Question: I need to be able to make each section in this image a separate link. If I make each section an image and overlay them it means that there is some overlap with the transparent background.
Is there a way to do this using SVGs or area maps?

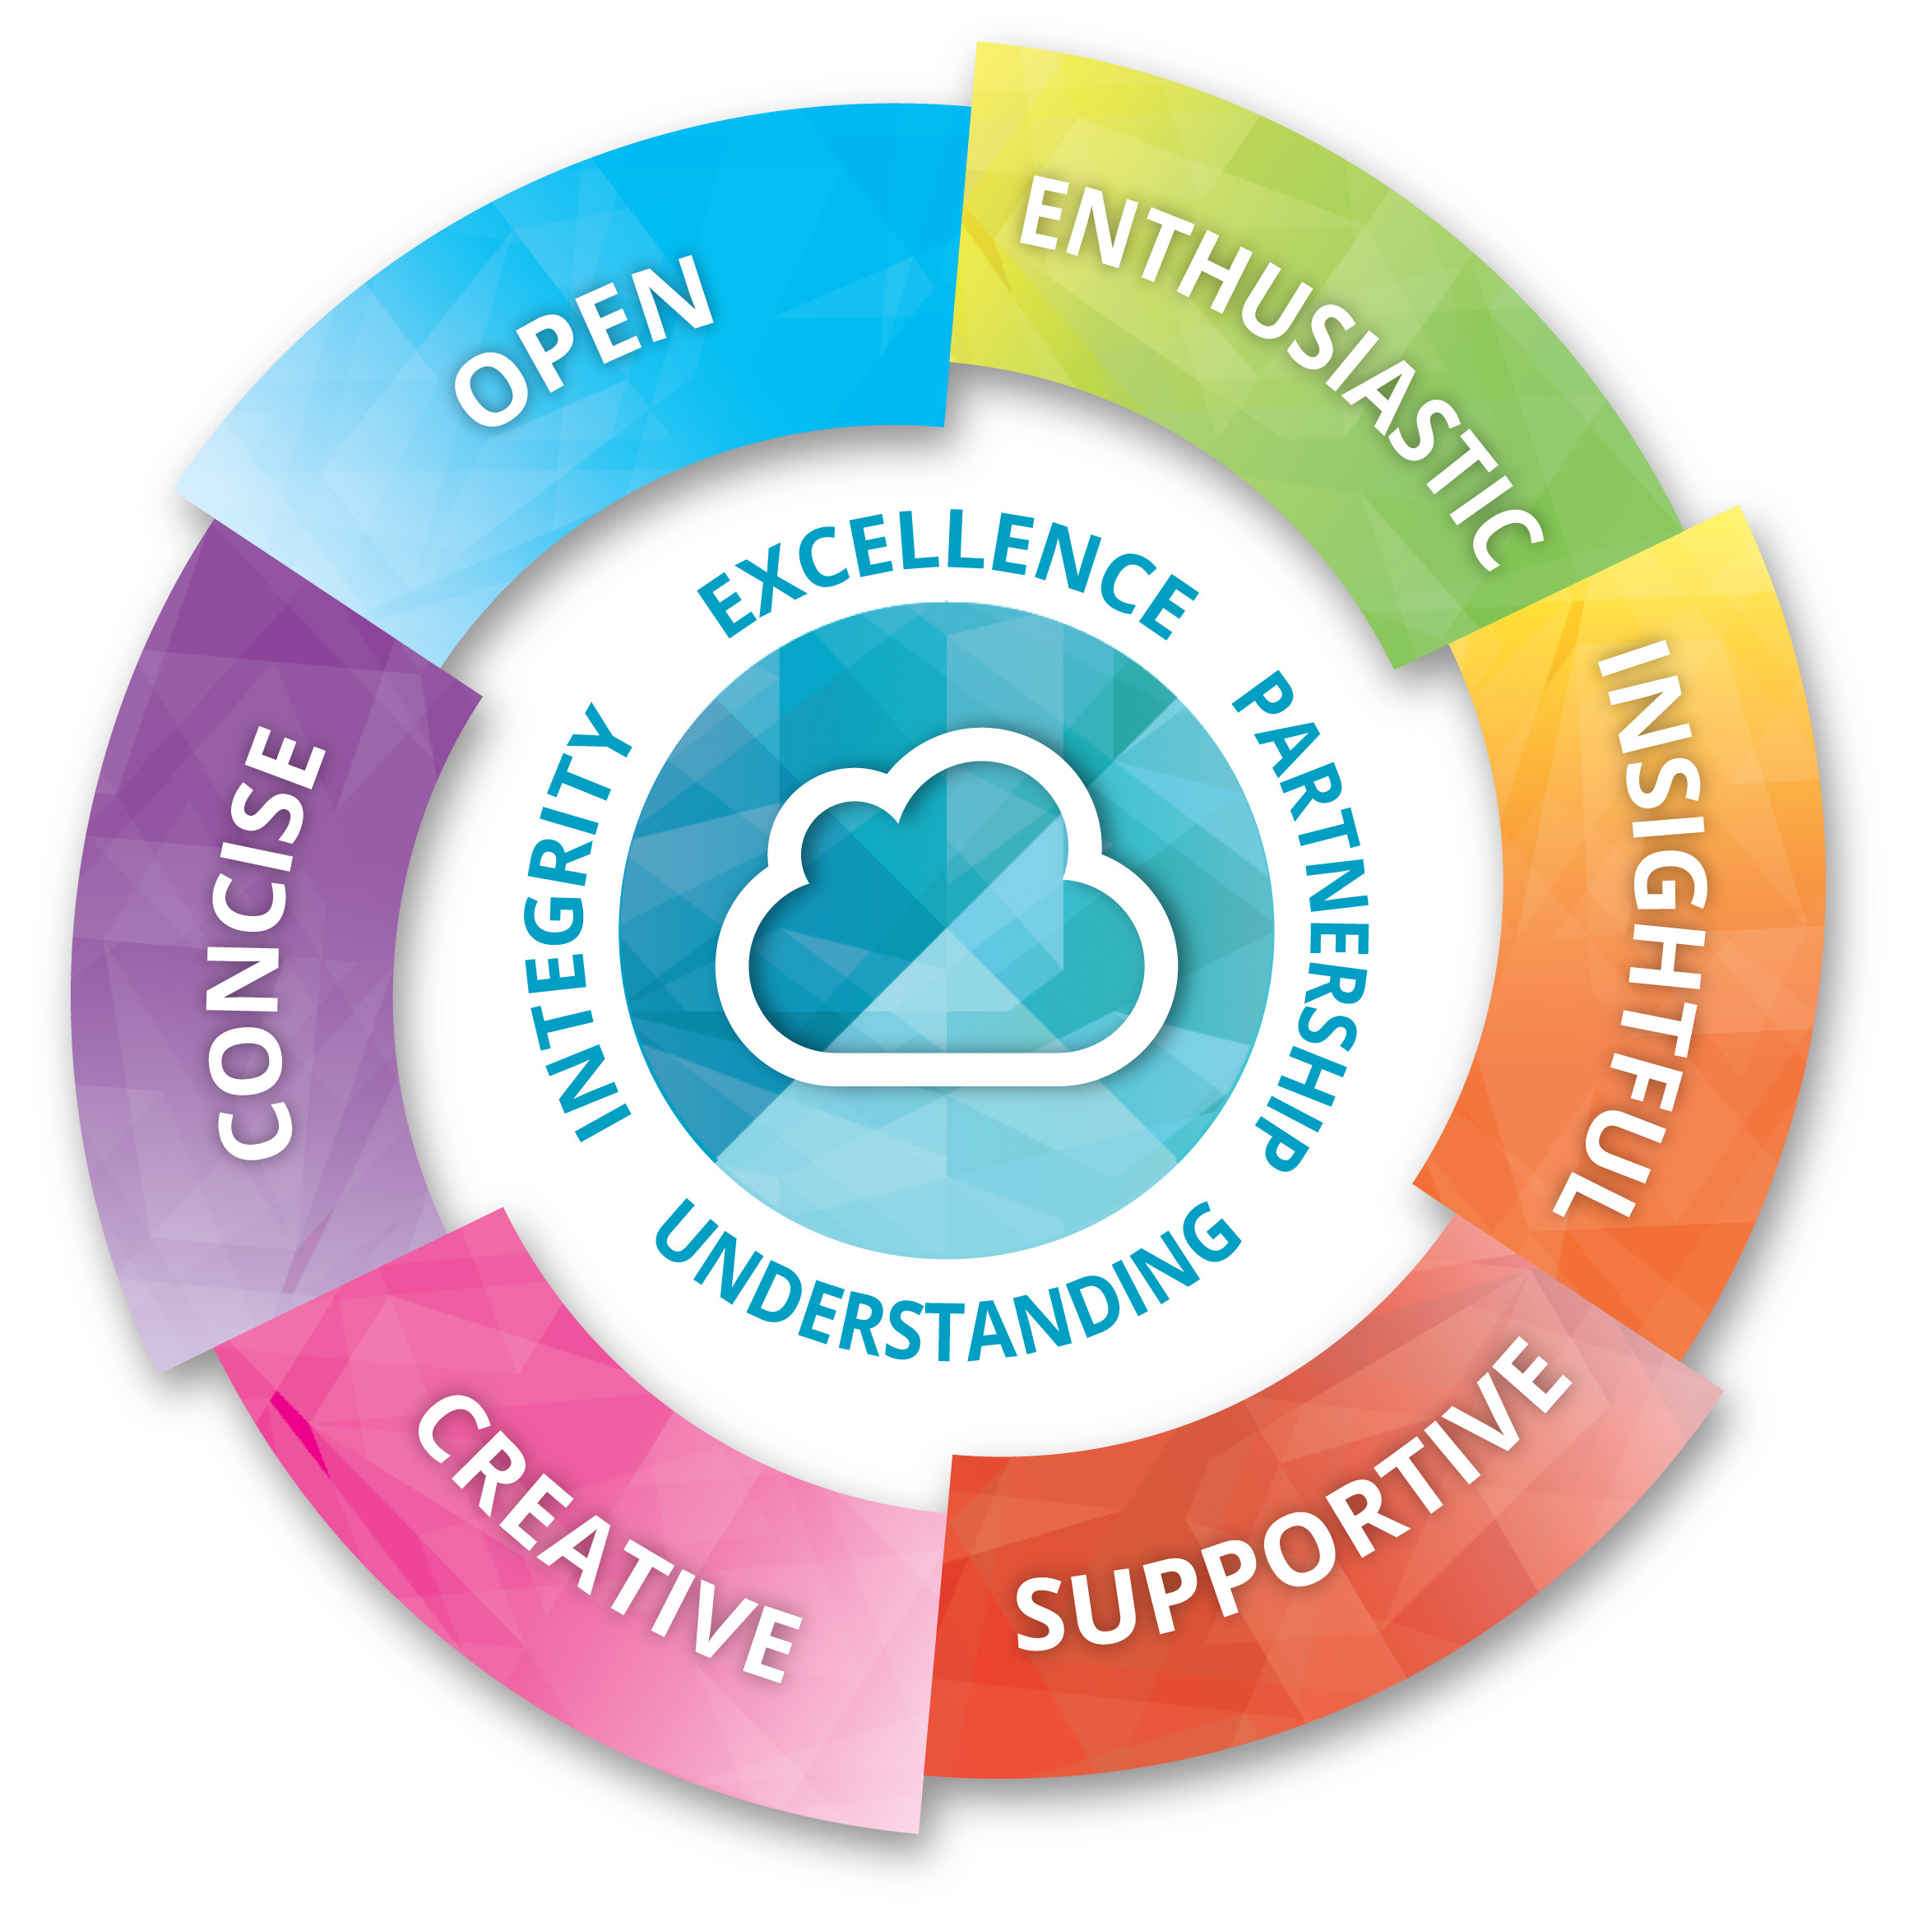
Answer: You can use the HTML4 and HTML5 compatible '<map>' tag.
The '<map>' tag is used to define a client-side image-map (an image with clickable areas).
You'll need to define the map like this:
'''
<img src="menu.gif" alt="roundMenu" usemap="#roundMenu">
<map id="roundMenu" name="roundMenu">
<area shape="poly" alt="" title="" coords="200,584,360,412,692,204,980,128,1176,128,1148,512,972,524,680,644,540,820,360,692,268,628" href="" target="" />
<area shape="poly" alt="" title="" coords="1192,40,1152,440,1384,500,1580,632,1696,804,2036,652,1876,380,1540,140,1364,72" href="" target="" />
<area shape="poly" alt="" title="" coords="2112,620,1728,796,1772,792,1832,1060,1800,1280,1704,1456,1784,1484,2044,1644,2168,1368,2212,1100,2184,812" href="" target="" />
<area shape="poly" alt="" title="" coords="1160,1756,1120,2152,1344,2148,1704,2040,1976,1860,2108,1684,1752,1464,1760,1504,1536,1700,1296,1776,1172,1764" href="" target="" />
<area shape="poly" alt="" title="" coords="604,1460,716,1632,944,1796,1116,1832,1124,2224,1016,2224,664,2088,384,1856,256,1644,440,1548" href="" target="" />
<area shape="poly" alt="" title="" coords="196,1672,540,1492,460,1260,500,996,592,812,572,832,264,624,104,968,80,1260,132,1512,136,1516" href="" target="" />
</map>
'''
As you can see, in addition to rectangle and circle, each shape can be defined as a polygon.
You can calculate the coordinates manually (the coordinates of the top-left corner of an area are 0,0), or use a tool such as the following, that calculates the coordinates using a graphical interface:
- <URL>